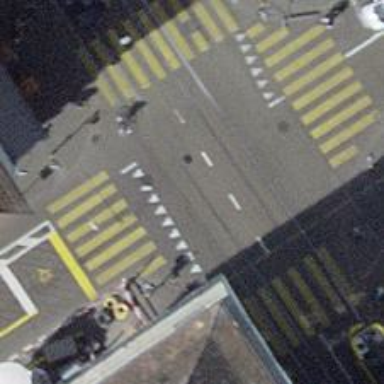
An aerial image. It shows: Tram level crossing on railway.